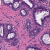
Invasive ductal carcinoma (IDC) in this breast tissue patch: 0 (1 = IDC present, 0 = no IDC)